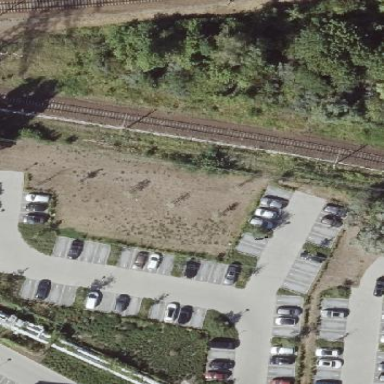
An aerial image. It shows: Parking area with surface.